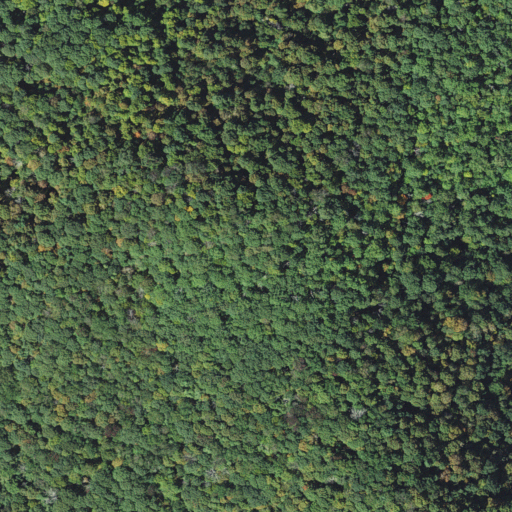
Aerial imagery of mountain in North Carolina named Little Snowball Mountain containing only deciduous forest